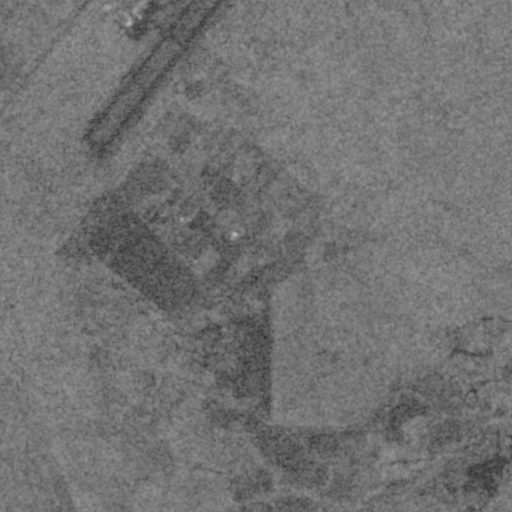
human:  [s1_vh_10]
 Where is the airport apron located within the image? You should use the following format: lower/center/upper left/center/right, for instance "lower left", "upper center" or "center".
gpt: The airport apron is located in the upper left of the image.
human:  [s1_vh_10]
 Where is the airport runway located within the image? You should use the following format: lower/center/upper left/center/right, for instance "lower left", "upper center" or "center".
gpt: The airport runway is located in the upper left of the image.
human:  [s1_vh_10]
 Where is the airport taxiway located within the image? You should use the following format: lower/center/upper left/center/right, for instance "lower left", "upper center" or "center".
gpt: The airport taxiway is located in the upper left of the image.
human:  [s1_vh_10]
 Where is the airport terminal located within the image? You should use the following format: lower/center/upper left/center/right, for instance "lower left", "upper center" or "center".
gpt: The airport terminal is located in the upper left of the image.
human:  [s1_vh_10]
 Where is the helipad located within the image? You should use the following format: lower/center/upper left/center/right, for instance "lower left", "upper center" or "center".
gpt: The helipad is located in the upper left of the image.
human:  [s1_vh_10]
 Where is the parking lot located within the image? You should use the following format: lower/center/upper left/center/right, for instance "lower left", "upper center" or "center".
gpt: The parking lot is located in the upper left of the image.
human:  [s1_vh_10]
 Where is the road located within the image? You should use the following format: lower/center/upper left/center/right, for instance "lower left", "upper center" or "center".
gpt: There is no road in the image.

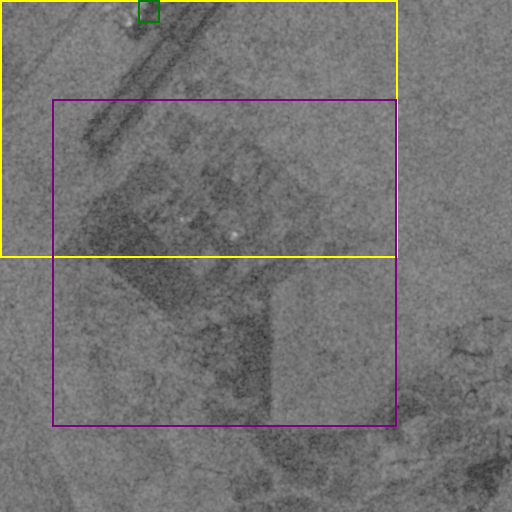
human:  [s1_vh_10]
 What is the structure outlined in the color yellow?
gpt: The structure outlined in yellow is an airport.
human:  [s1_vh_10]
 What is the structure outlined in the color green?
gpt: The structure outlined in green is an airport apron.
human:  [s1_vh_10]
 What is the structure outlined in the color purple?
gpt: The structure outlined in purple is a crop field.
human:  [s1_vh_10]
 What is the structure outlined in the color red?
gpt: There is no red outline.